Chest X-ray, AP view. Patient: 61 years old, sex M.
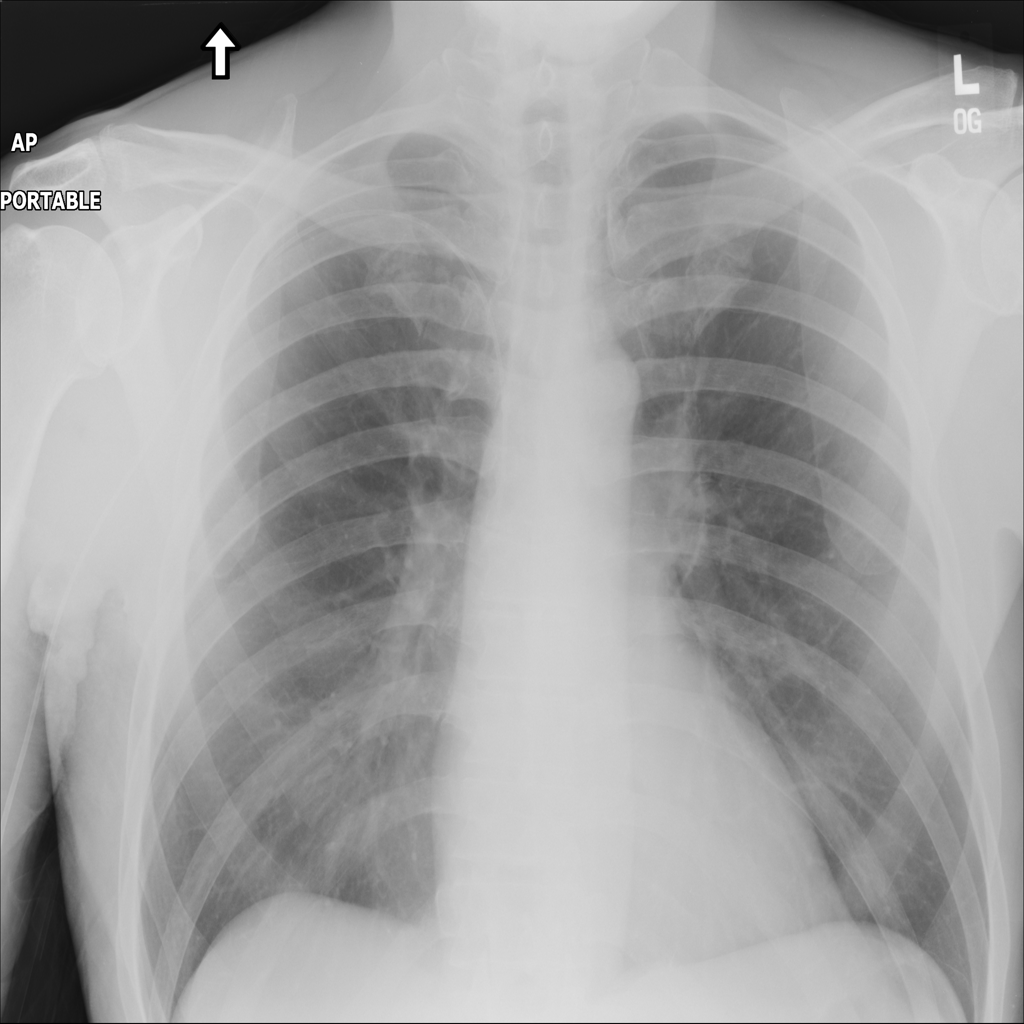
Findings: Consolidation